Question: I have a fixed nav-bar on the top and a fixed side-bar on the left.
The content should be in the middle. 'margin: auto' in this case with the side-bar on the left doesn't do the trick.
The problem is, that 'margin: auto' does not consider the width of the side-bar.
The div, which should contain the content and must be centered has more space on the right side, than on the left side (the side-bar is on the left side)
.
There is also the link to the code: <URL>
Then i tried with 'width: calc(auto - 'width of side-nav')', but i realized that the calc-function doesn't acceppt 'auto' as a value.
I've tried a lot to solve by puting a around and using .
Unfortunately, i don't get the desired result and i am now in the situation where i need help or advice.
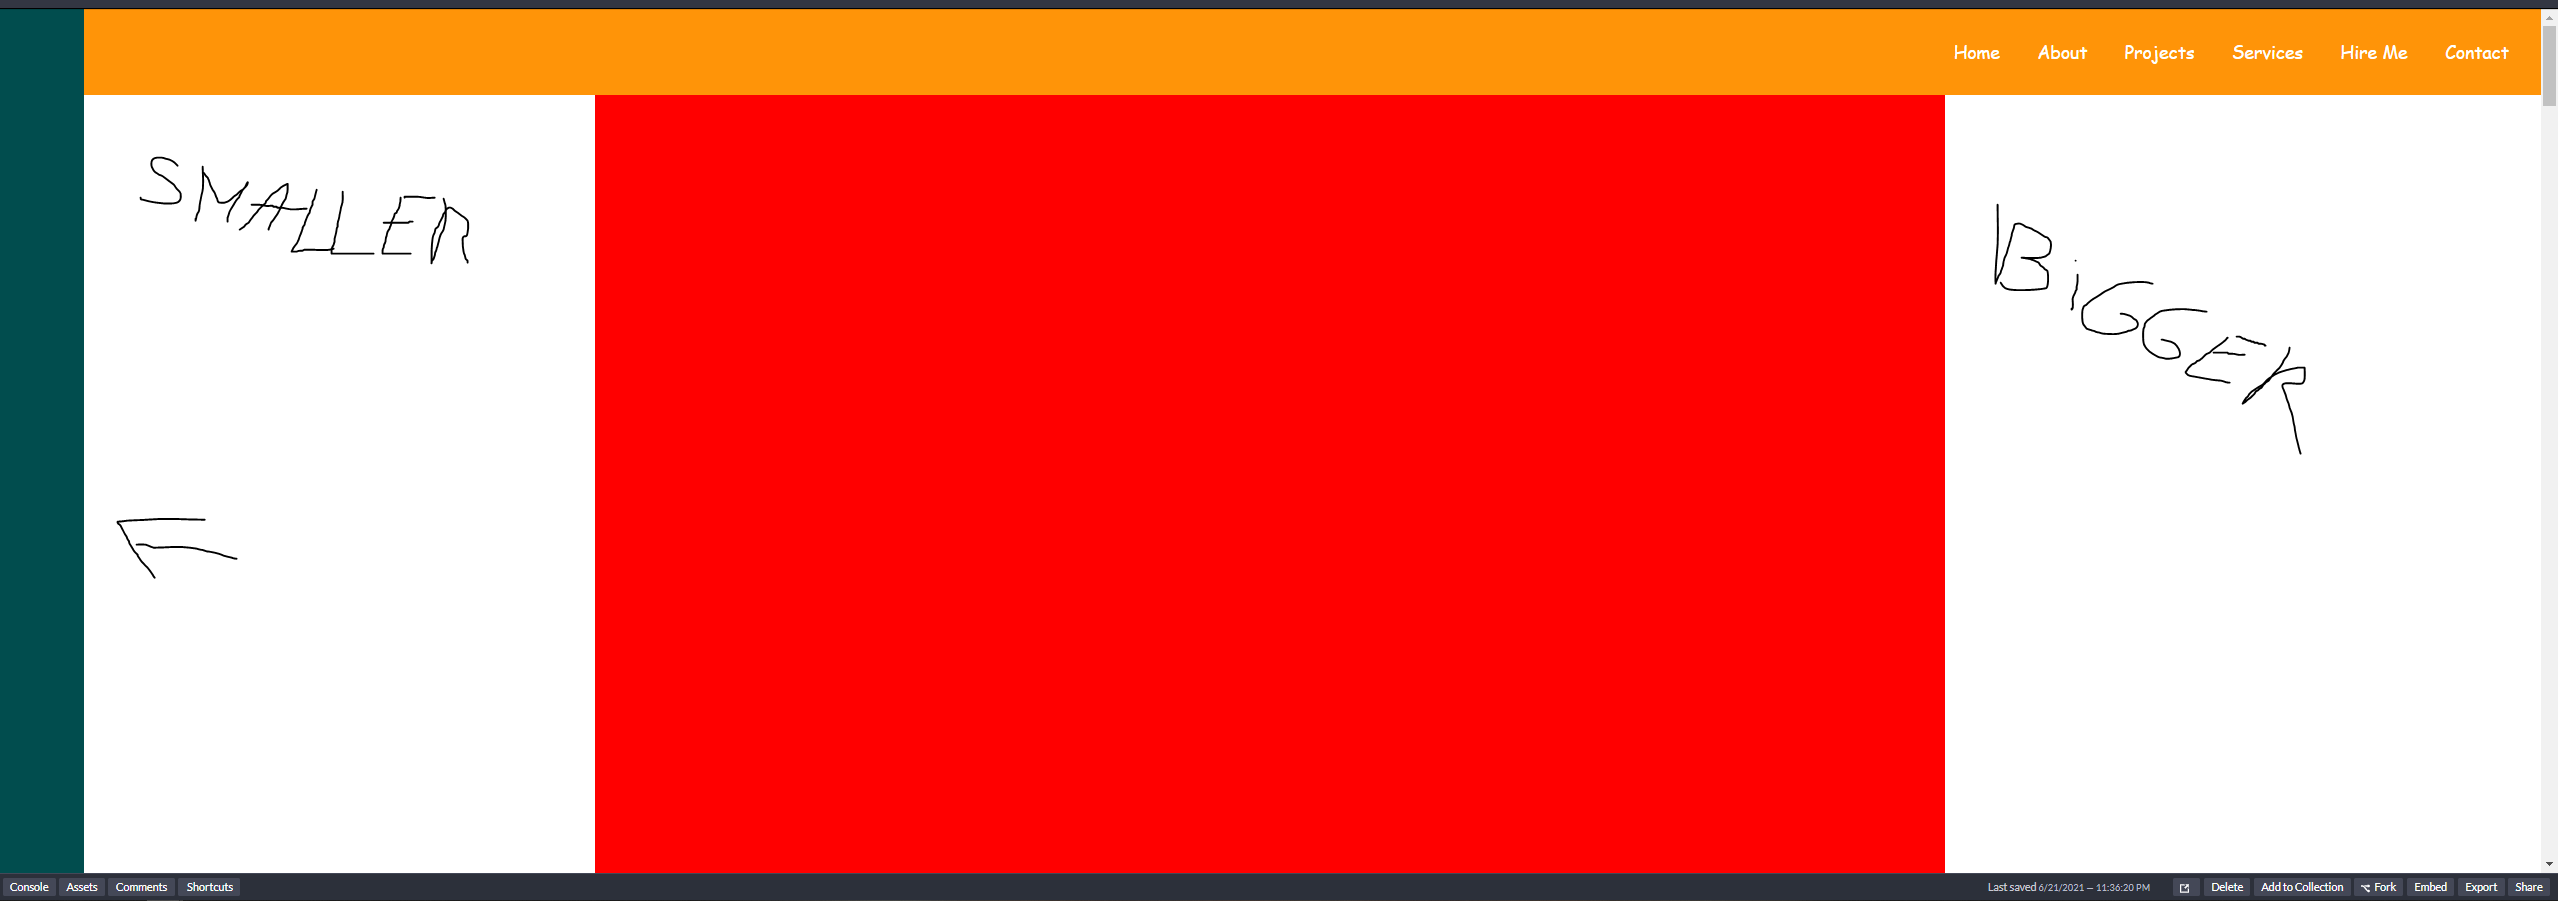
Answer: Given that '.main-content' has a fixed width of 1500px, you could use this setting on '.main-content' instead of 'margin-auto':
'''
margin-left: calc(50% - 750px + 1.25vh + 1.25vw);
'''
That's half of the full width minus half of the width of '.main-content' plus half of the width of the fixed sidebar. This positions the element exactly in the middle.
'margin-right' remains undefined.
Of course this isn't responsive, but your fixed width content element isn't responsive anyway. You could use media queries with similarly calculated settings for smaller widths.